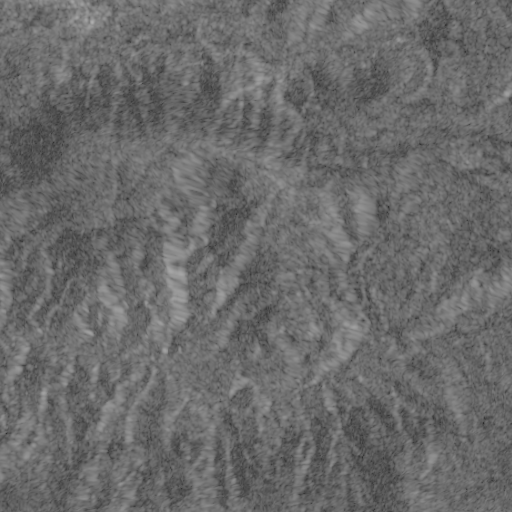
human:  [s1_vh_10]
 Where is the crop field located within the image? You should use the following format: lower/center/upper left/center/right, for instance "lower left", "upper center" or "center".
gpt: The crop field is located in the upper of the image.
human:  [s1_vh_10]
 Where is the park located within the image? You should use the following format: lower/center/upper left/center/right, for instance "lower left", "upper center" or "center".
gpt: The park is located in the upper left of the image.
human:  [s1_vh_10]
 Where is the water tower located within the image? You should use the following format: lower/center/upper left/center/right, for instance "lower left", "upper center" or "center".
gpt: The water tower is located in the upper left of the image.
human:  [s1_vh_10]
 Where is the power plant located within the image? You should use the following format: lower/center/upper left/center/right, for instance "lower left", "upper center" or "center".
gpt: There is no power plant in the image.

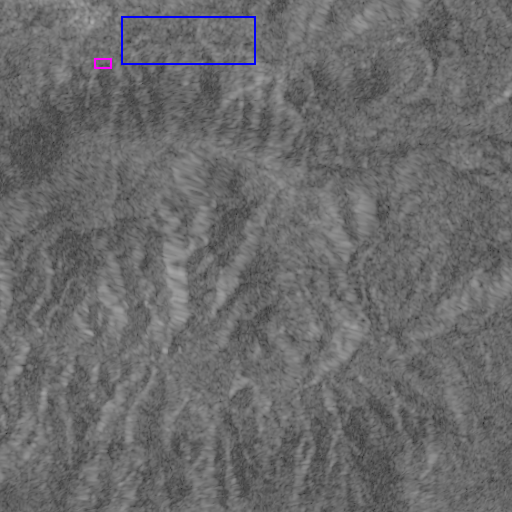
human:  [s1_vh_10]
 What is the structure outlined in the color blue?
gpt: The structure outlined in blue is a crop field.
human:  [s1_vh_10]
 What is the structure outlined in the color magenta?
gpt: The structure outlined in magenta is a park.
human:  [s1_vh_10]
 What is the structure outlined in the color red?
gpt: There is no red outline.